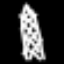
Label: The Eiffel Tower